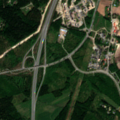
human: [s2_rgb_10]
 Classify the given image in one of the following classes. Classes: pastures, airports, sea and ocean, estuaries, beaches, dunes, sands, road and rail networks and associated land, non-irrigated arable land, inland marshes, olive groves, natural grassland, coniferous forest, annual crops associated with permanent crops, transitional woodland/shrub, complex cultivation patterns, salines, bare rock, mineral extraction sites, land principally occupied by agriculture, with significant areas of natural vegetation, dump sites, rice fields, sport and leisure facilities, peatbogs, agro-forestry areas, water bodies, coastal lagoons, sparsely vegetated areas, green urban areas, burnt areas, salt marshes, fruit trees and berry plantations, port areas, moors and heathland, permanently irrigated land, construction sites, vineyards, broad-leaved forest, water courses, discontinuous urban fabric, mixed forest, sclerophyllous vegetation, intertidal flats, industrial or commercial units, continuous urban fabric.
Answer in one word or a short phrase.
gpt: discontinuous urban fabric, land principally occupied by agriculture, with significant areas of natural vegetation, coniferous forest, mixed forest, transitional woodland/shrub